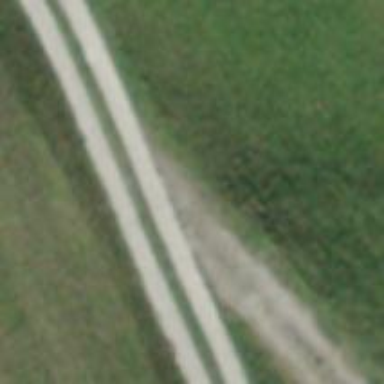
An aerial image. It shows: Track with grade3 tracktype.